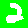
Digit: 2